Question: I want to align my logo at the top but failed to do so
<URL>
I am trying to change the following in my style.css but failed
'''
#logo {
padding: 40px;
margin-left :-40px;
'''
see the screenshot I want to align the same

my style.css
<URL>
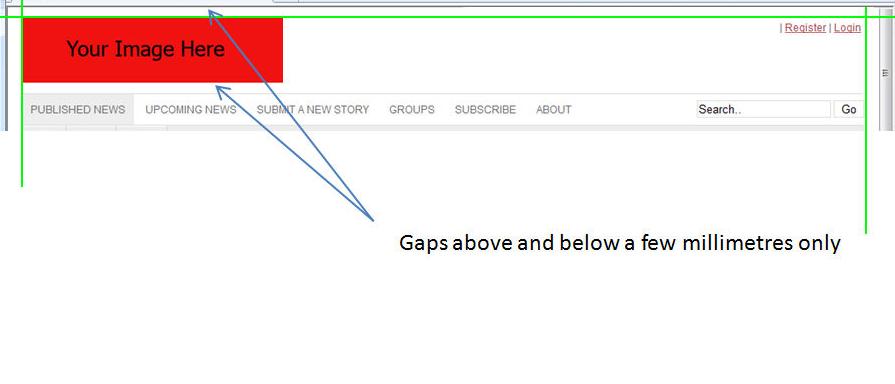
Answer: Your '#content' tag has a 'padding' of '10px', is the logo within the content tag? If so, that explains the space.